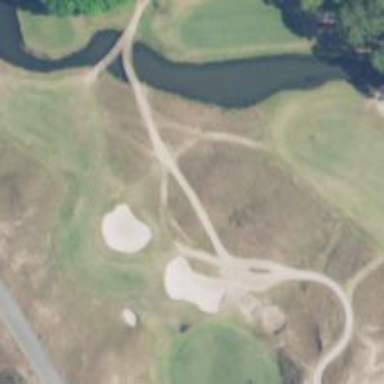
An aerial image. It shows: Service road used as golf cart path.